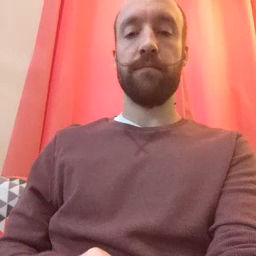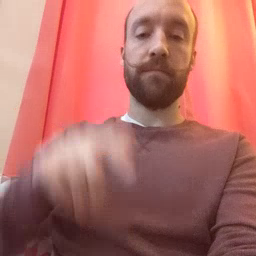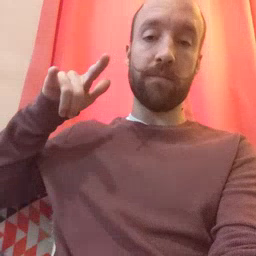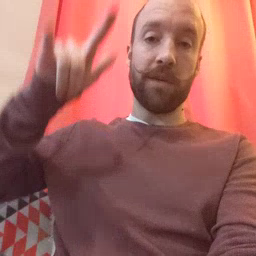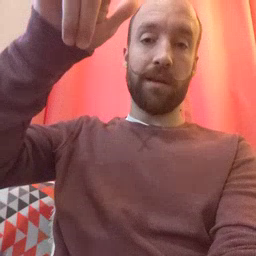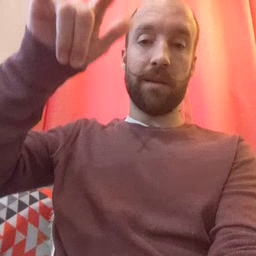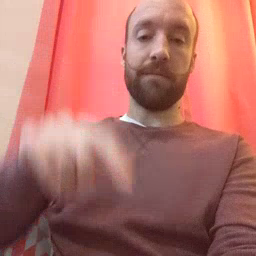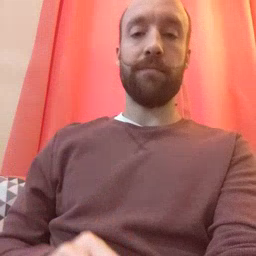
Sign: airplane